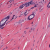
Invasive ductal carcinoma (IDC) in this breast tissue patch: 1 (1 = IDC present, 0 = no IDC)